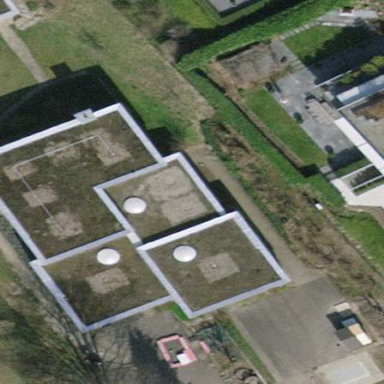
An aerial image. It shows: Kindergarten building.